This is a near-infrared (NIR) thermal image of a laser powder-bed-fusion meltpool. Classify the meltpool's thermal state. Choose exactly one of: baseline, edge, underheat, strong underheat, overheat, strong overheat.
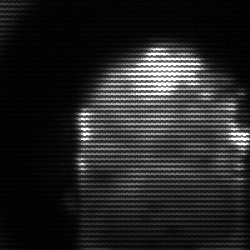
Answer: baseline